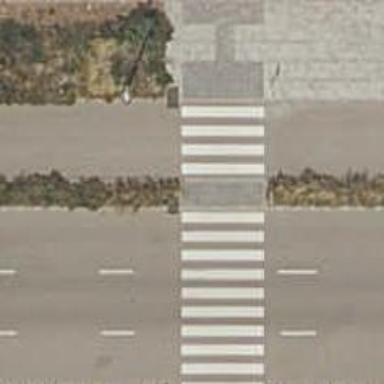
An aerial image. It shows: Uncontrolled road crossing.